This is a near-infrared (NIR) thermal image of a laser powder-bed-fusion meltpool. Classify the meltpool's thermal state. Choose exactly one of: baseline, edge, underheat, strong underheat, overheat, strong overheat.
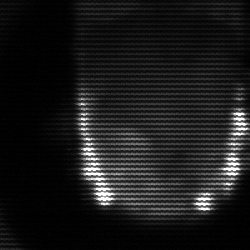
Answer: baseline